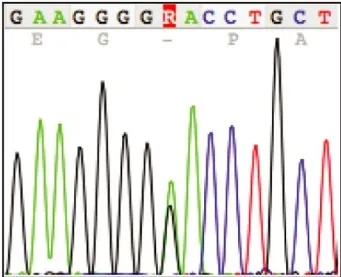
Mutation analysis and protein modelling.
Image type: chart (chart)